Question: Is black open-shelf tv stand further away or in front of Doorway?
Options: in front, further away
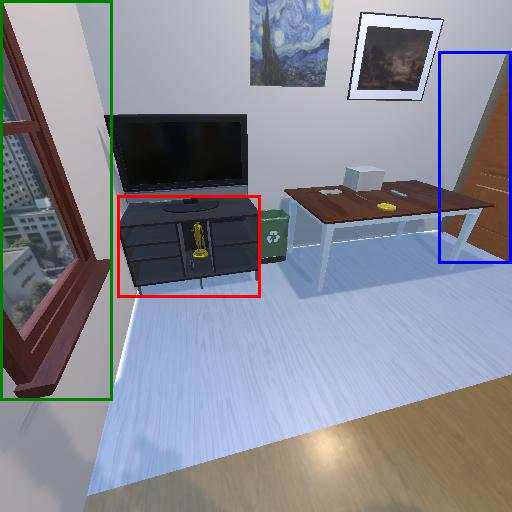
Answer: in front